Question: I am having a hard time to get Runtime Impersonation to work.
- - - - - - -

'''
<authentication mode="Windows"/>
<identity impersonate="true"/>
'''
-
We tried to impersonate only calls going from Web Api 1 to Web Api 2 using the following code
'''
<authentication mode="Windows"/>
<identity impersonate="false"/>
'''
'''
// Impersonate the currently authenticated User
using (((WindowsIdentity)HttpContext.Current.User.Identity).Impersonate()) {
var request = (HttpWebRequest)HttpWebRequest.Create(uri);
...
...
request.Credentials = CredentialCache.DefaultCredentials;
response = (HttpWebResponse)request.GetResponse();
};
'''
- -
- -
Any pointers would be helpful.
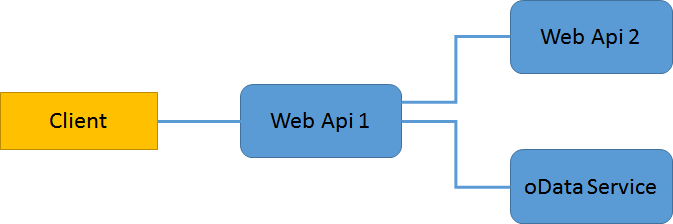
Answer: The code mentioned in the question works!! There was some problem with delegation, that needed to be fixed.
Thanks